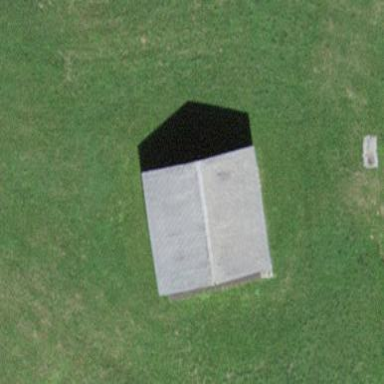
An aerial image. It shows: Rural barn.